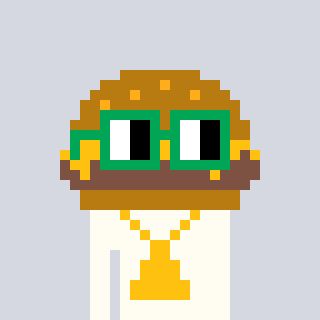
a pixel art character with square green glasses, a burger-shaped head and a grayscale-colored body on a cool background